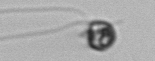
Label: flagellate_morphotype1